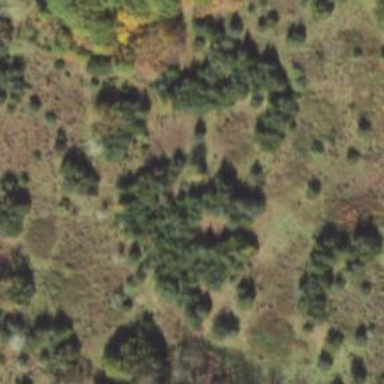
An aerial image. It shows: Area covered in scrub vegetation.